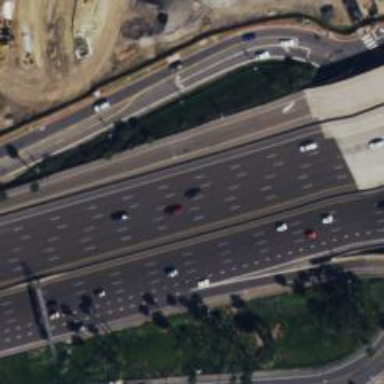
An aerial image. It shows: Motorway.